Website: lowes
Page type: store-pickup
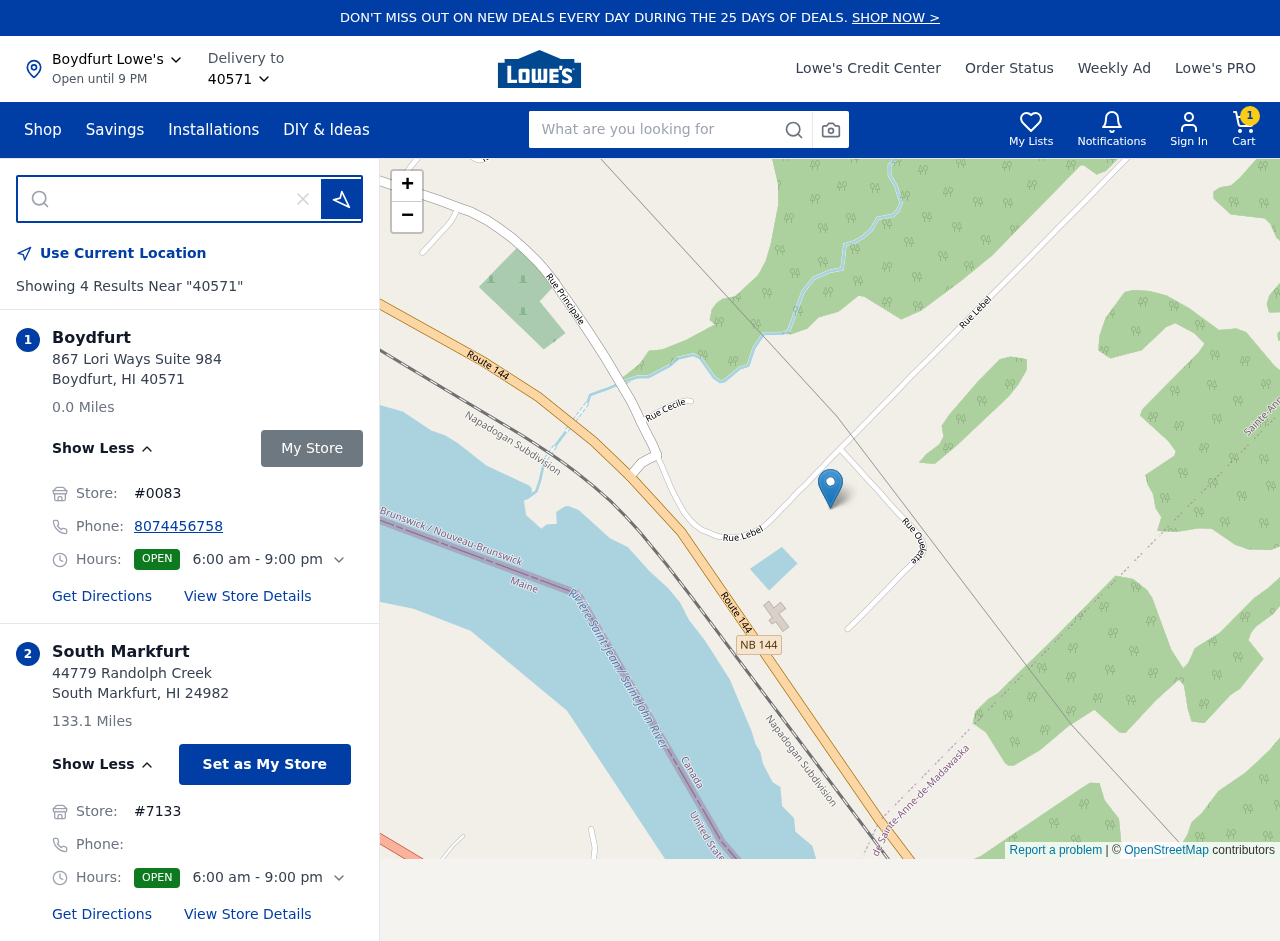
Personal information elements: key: PII_CITY
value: Boydfurt
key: PII_CITY2
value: South Markfurt
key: PII_LOCATION1_STREET
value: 867 Lori Ways Suite 984
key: PII_LOCATION2_POSTCODE
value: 24982
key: PII_LOCATION2_STREET
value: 44779 Randolph Creek
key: PII_PHONE
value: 8074456758
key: PII_POSTCODE
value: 40571
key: PII_STATE_ABBR
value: HI
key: PII_POSTCODE3
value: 40571
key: PII_POSTCODE_FULL
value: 40571
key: PII_POSTCODE_NUMERIC
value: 40571
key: PII_STATE_ABBR2
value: HI
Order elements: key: ORDER_NUM_ITEMS
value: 1
Search elements: key: HEADER_SEARCH
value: What are you looking for
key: SEARCH_STORE_LOCATION
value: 40571